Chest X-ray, AP view. Patient: 48 years old, sex M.
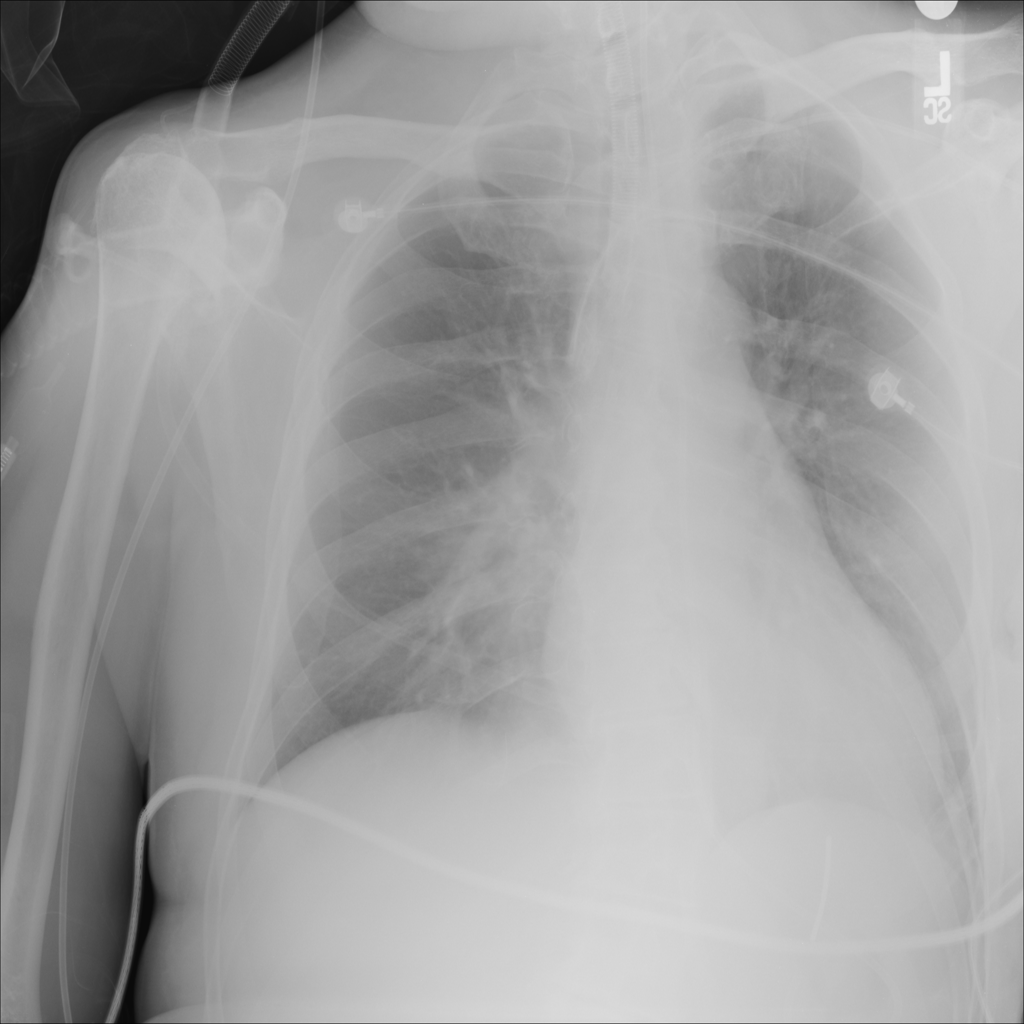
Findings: Infiltration